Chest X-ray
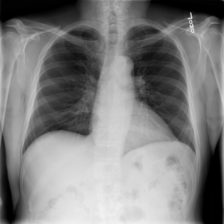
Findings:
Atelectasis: negative
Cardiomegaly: negative
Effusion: negative
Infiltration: negative
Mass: negative
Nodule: negative
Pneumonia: negative
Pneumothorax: negative
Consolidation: negative
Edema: negative
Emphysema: negative
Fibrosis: negative
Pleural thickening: negative
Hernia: negative